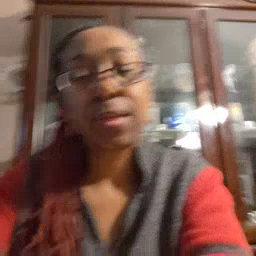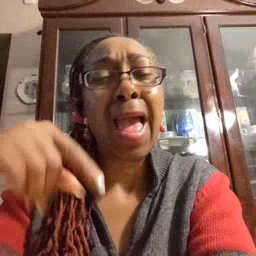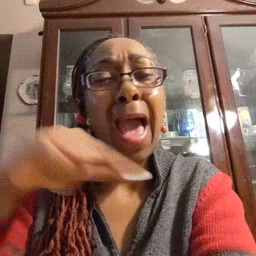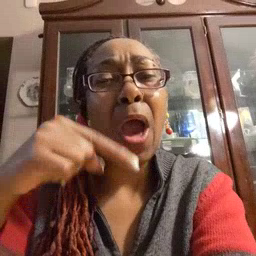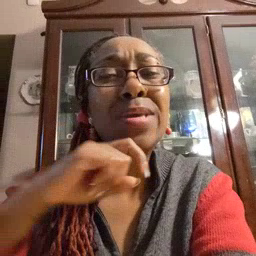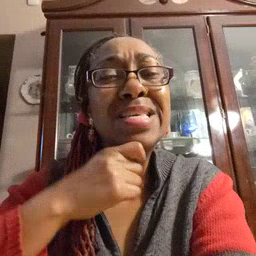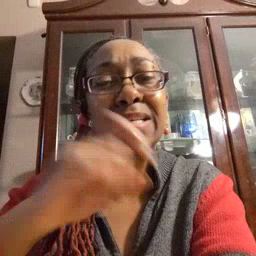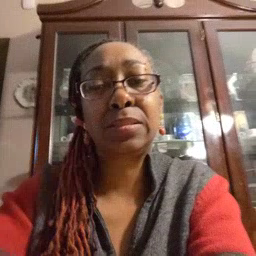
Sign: owie